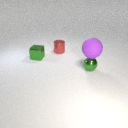
large purple rubber sphere above small green metal sphere